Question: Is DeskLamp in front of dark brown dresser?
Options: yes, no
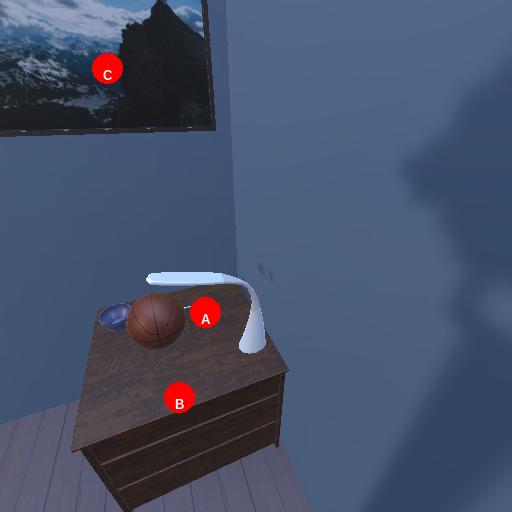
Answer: yes